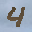
Label: 4